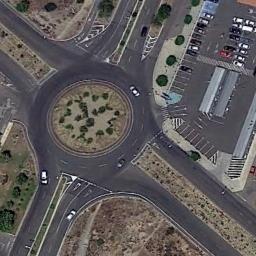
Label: roundabout